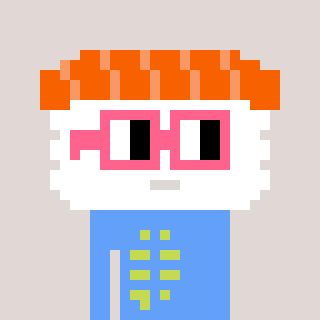
a pixel art character with square pink glasses, a nigiri-shaped head and a blue-colored body on a warm background